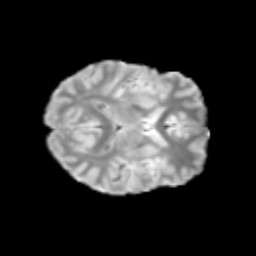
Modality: T2w
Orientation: axial
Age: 13
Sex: male
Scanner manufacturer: siemens
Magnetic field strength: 3 T
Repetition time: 3.8 s
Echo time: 0.07 s